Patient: sex M, age 38
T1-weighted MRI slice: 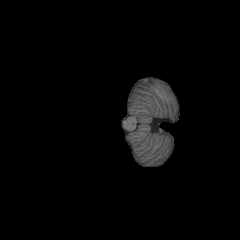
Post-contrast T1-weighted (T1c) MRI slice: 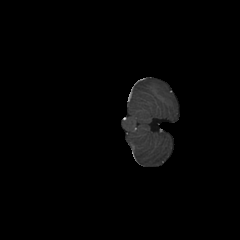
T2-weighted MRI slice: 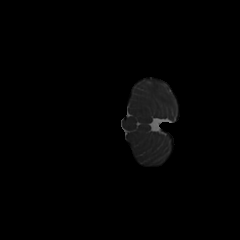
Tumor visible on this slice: no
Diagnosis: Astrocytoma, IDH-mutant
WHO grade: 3